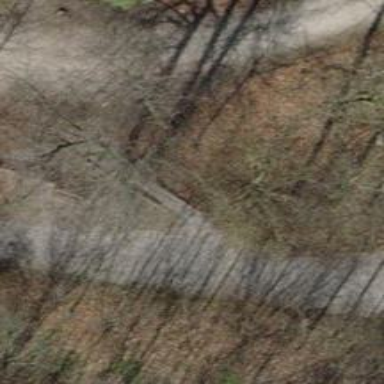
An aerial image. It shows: Brown bench.